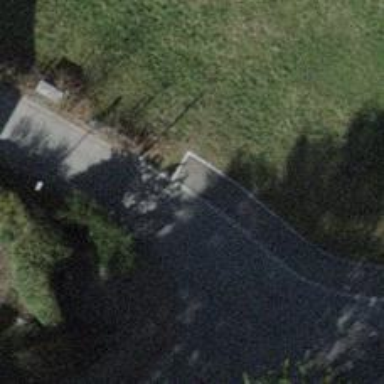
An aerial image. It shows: Kerb barrier.